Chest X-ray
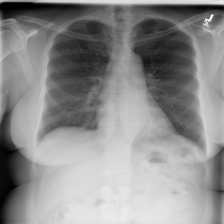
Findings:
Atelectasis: negative
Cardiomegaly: negative
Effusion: negative
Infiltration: negative
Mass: positive
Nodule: negative
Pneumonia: negative
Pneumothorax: negative
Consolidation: negative
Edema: negative
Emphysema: negative
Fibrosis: negative
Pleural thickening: negative
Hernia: negative